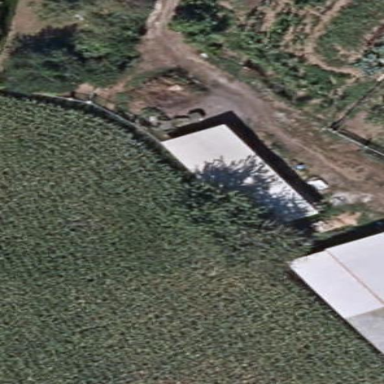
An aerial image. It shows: Shed.